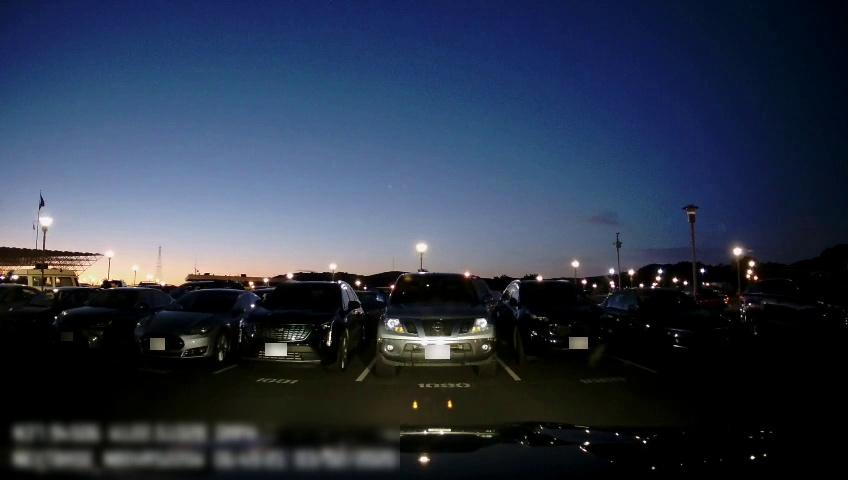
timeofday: Night
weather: Other
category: Drivable Space
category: Vehicles | SUV
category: Vehicles | Car
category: Vehicles | SUV
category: Vehicles | Truck
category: Vehicles | SUV
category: Vehicles | Car
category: Vehicles | Car
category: Vehicles | Car
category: Vehicles | Car
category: Vehicles | Other LV
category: Vehicles | SUV
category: Vehicles | Car